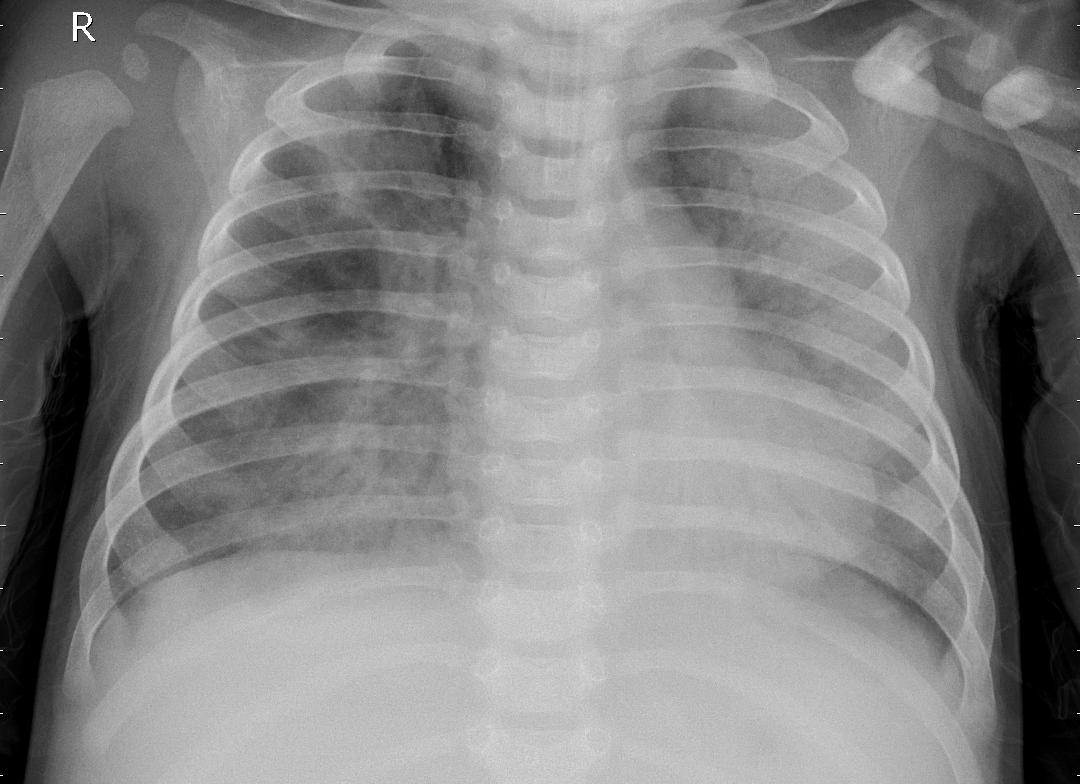
Diagnosis: PNEUMONIA